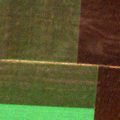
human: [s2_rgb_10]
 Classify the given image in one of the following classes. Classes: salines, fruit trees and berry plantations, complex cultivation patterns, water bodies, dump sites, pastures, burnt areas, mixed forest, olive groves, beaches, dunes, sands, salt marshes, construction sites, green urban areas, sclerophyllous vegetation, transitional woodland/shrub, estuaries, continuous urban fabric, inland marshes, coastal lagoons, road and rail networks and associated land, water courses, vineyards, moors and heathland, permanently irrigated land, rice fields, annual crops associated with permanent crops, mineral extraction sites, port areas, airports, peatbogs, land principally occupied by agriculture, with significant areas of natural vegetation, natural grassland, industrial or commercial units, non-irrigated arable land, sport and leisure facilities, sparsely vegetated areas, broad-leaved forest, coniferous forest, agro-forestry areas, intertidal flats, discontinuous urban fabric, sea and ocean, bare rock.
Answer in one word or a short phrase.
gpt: non-irrigated arable land